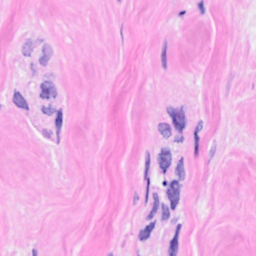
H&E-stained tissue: Breast